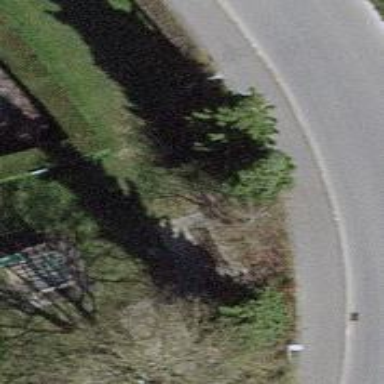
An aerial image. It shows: Brown bench in the vicinity.